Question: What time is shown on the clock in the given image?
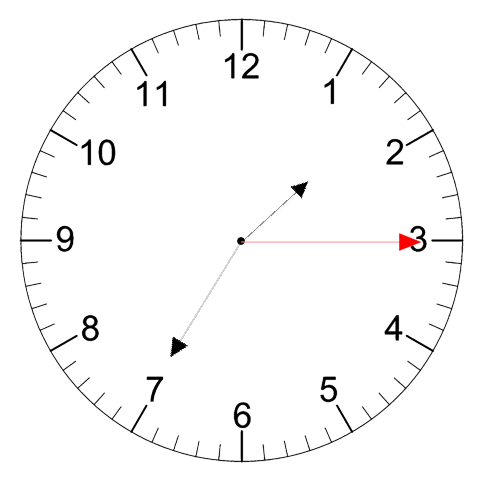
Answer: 01:35:15